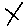
Label: line